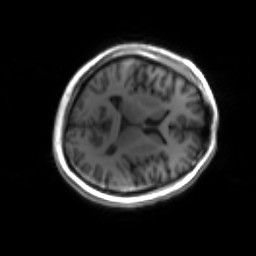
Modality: inplaneT1
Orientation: axial
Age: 25
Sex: male
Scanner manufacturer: siemens
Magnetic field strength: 3 T
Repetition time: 1.2 s
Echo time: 0.00251 s